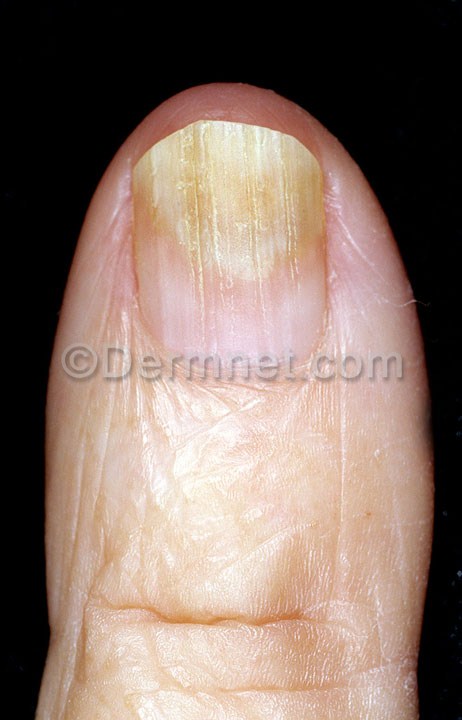
Disease: Nail Fungus and other Nail Disease